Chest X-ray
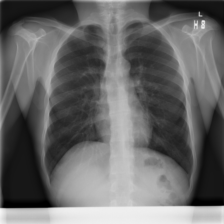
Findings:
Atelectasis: negative
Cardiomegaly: negative
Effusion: negative
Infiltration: negative
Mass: negative
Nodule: negative
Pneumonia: negative
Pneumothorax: negative
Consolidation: negative
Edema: negative
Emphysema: negative
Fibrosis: negative
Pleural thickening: negative
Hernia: negative